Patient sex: F
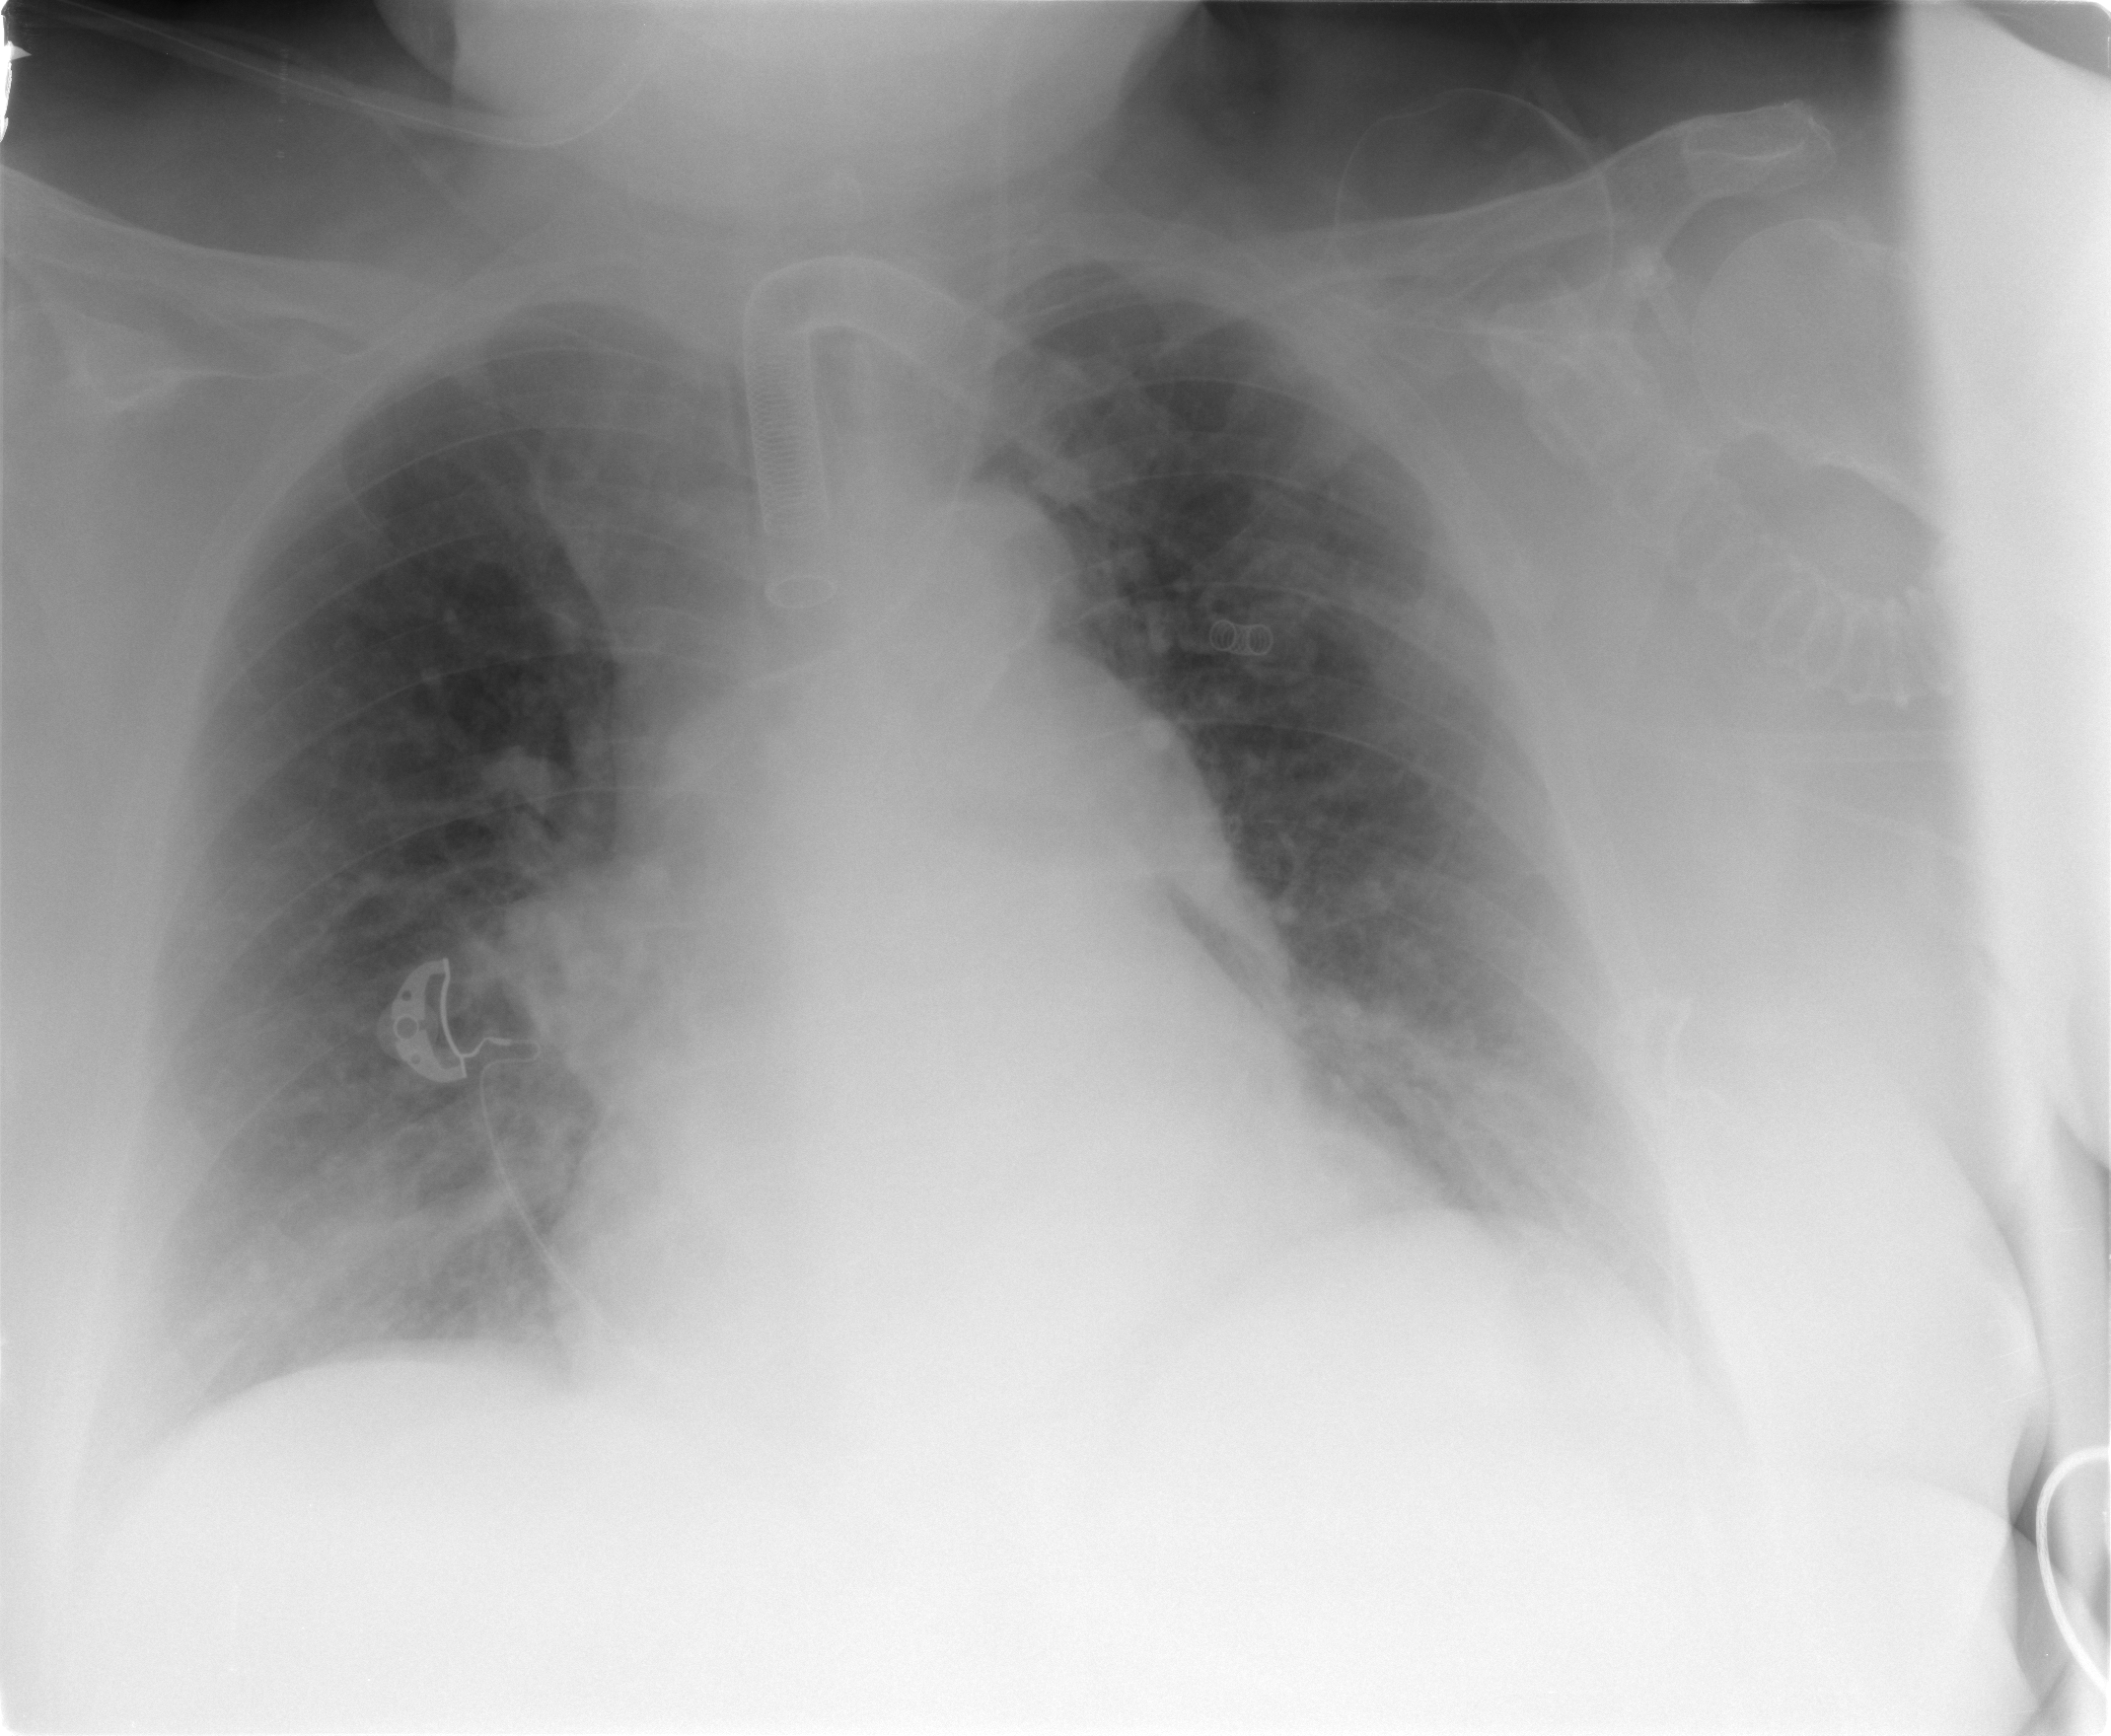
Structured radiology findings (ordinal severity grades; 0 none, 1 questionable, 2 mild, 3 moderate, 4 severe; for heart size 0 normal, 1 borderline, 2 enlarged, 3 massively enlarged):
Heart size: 1
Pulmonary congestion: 2
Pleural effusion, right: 2
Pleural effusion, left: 2
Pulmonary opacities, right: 1
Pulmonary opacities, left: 1
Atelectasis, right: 2
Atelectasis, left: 2